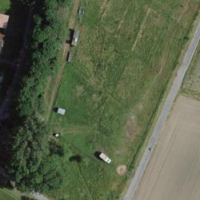
EUNIS habitat code: 24
Species observed at this site:
Matricaria discoidea